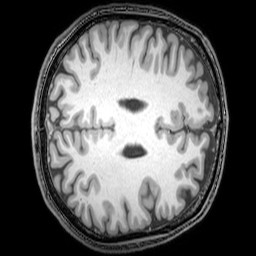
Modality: T1w
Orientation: axial
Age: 26
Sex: male
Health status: healthy
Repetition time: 0.081 s
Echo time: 0.037 s